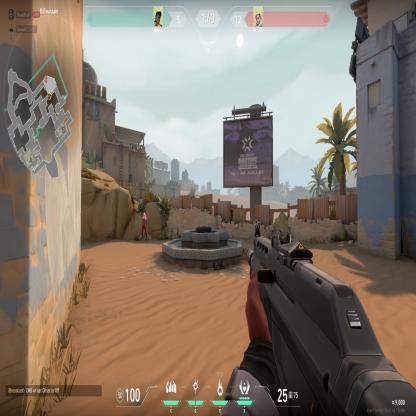
Label: enemy